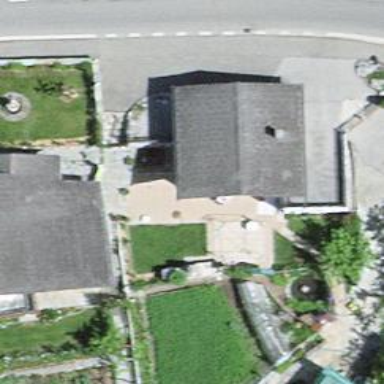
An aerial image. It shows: Simple and straightforward house.